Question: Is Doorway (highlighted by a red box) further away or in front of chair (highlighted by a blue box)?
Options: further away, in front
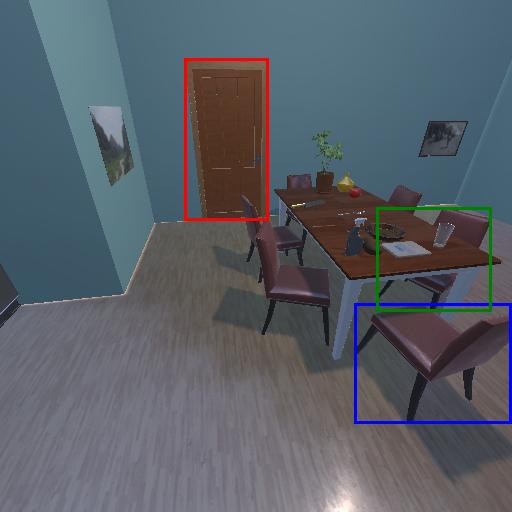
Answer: further away